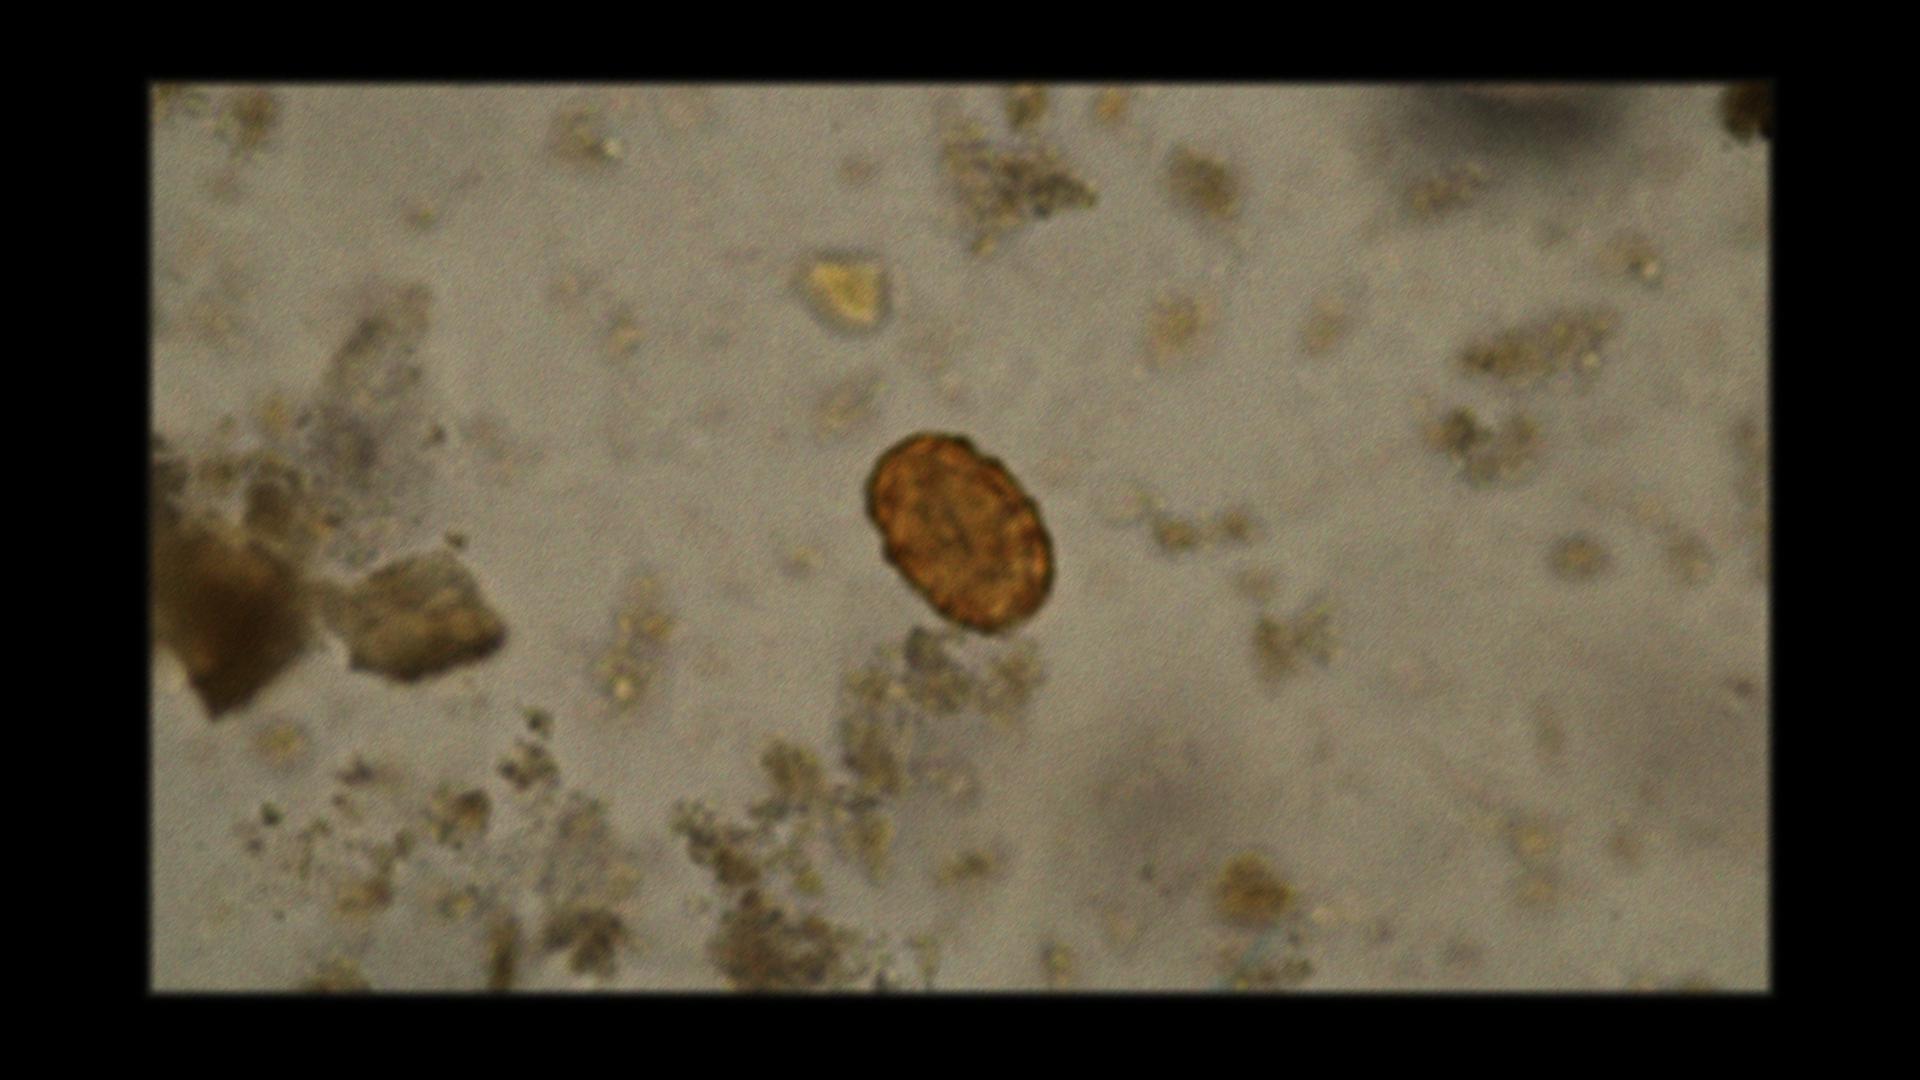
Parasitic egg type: Ascaris lumbricoides